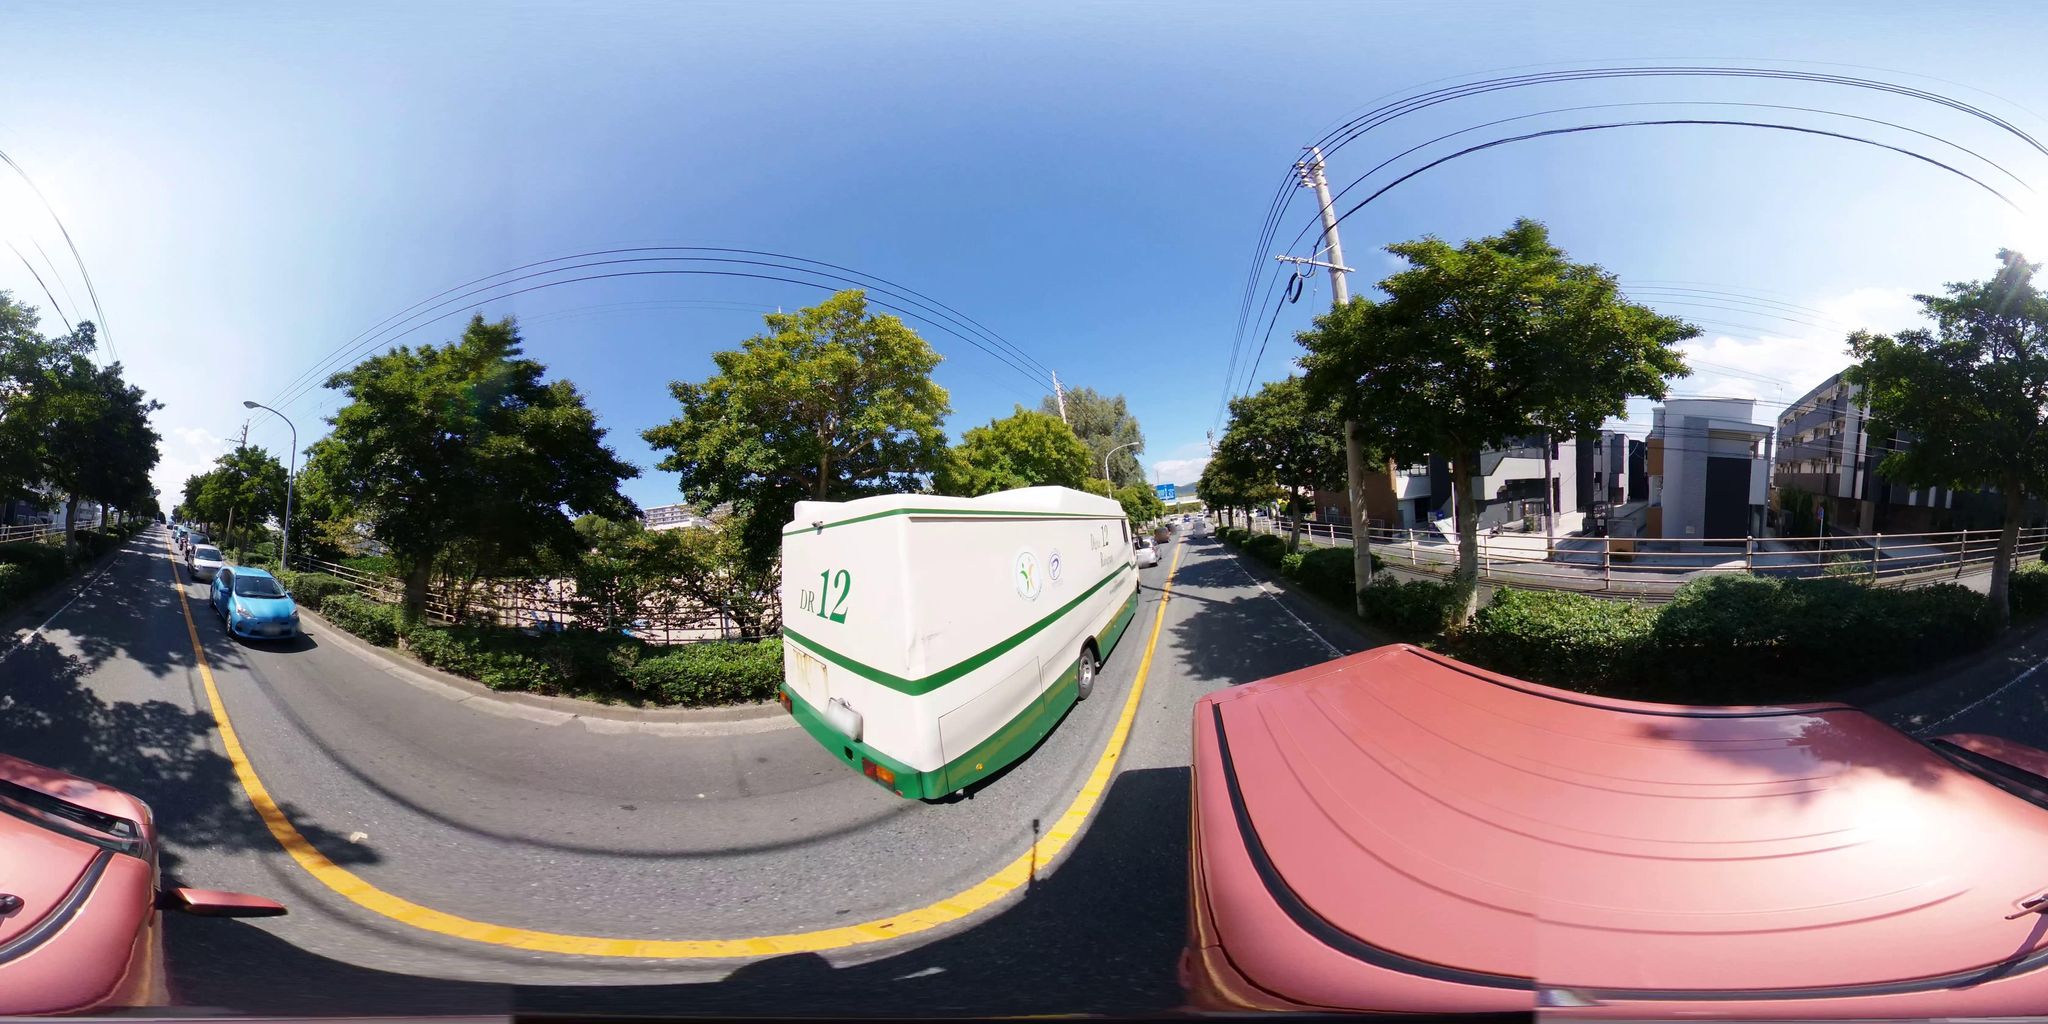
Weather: clear
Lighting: day
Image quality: good
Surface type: cycling surface
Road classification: primary
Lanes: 2
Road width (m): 6
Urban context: urban centre
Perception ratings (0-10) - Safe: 1.49, Lively: 6.33, Beautiful: 5.09, Boring: 1.07, Depressing: 2.83, Wealthy: 0.85